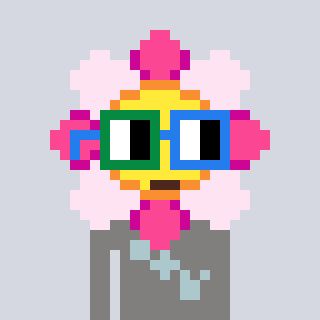
a pixel art character with square green and blue glasses, a flower-shaped head and a bluegrey-colored body on a cool background